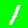
Digit: 1